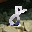
Label: 8